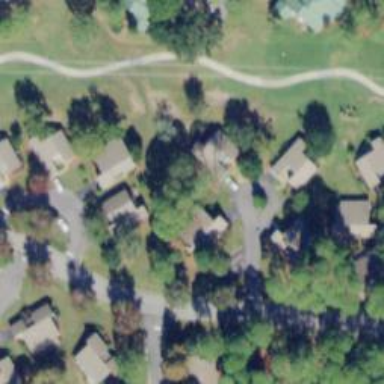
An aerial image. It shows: Turning loop on the road.